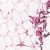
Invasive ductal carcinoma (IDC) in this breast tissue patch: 0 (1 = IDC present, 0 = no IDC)